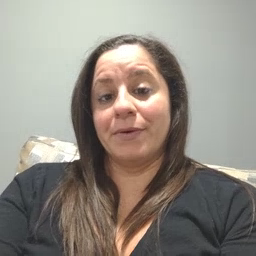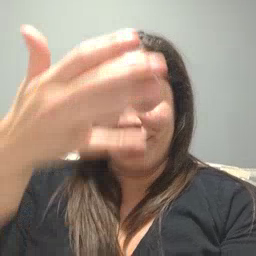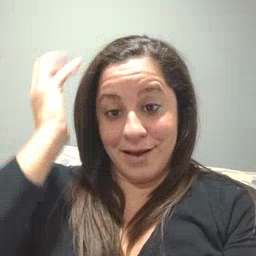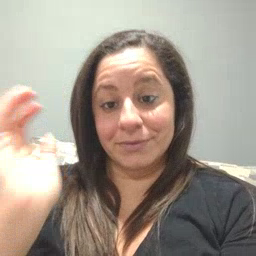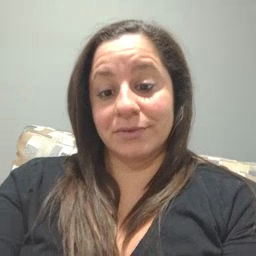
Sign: lion